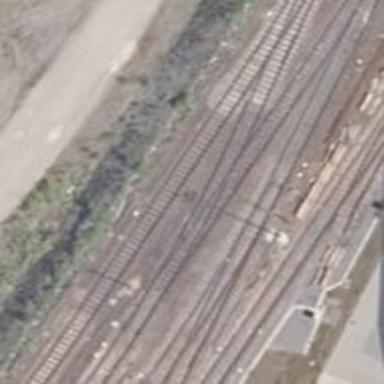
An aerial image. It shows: Railway switch.